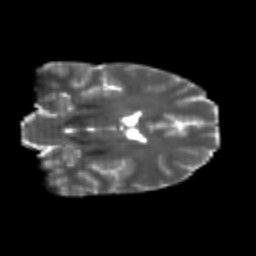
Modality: T2w
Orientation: coronal
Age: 25
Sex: female
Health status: healthy
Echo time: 0.074 s